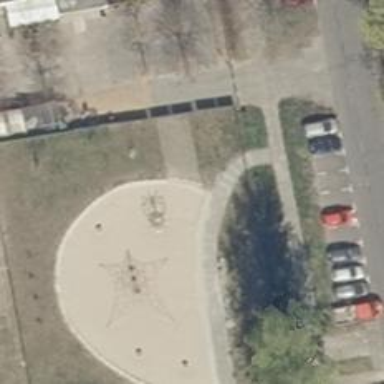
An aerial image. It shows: Playground featuring roundabout.